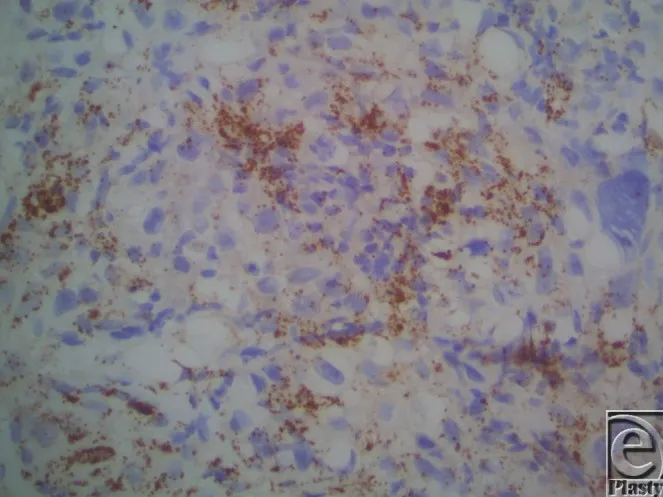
Immunohistochemistry revealed positive staining with adipophilin.
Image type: pathology (immunostaining)